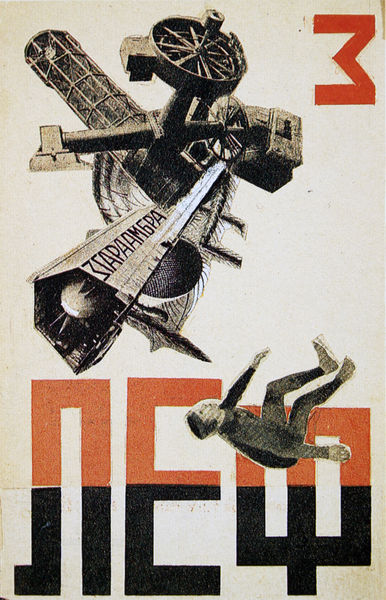
Titel: Titelblattentwurf für die Zeitschrift "LEF"
Künstler: Alexander Rodtschenko
Standort: Moskau
Institution: Rodtsckenko-Archiv
Schlagwörter: kampf, mann, braun, grau, orange, schwarz, rot, mensch, kind, fliegen, räder, beine, schrift, perspektive, schuhe, grafik, graphik, speichen, rad, metall, fallen, collage, eisen, kanone, maschine, technik, schweben, barfuß, schraffur, text, waffe, plakat, haarig, zahl, ziffer, stahl, stürzen, weltall, russisch, teile, rakete, kyrillisch, fallend, raumsonde